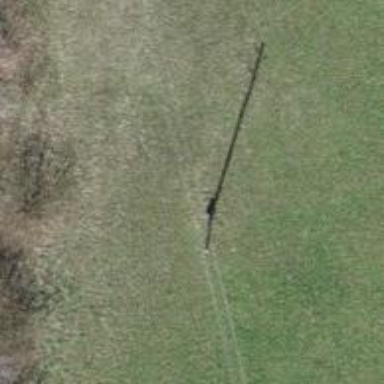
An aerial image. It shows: Power pole.